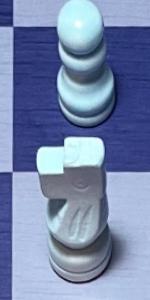
Label: Knight_White